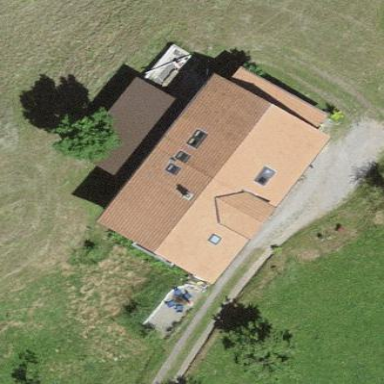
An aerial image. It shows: Farm building.